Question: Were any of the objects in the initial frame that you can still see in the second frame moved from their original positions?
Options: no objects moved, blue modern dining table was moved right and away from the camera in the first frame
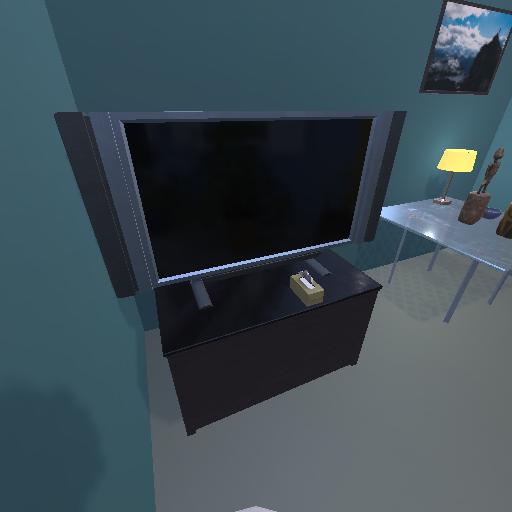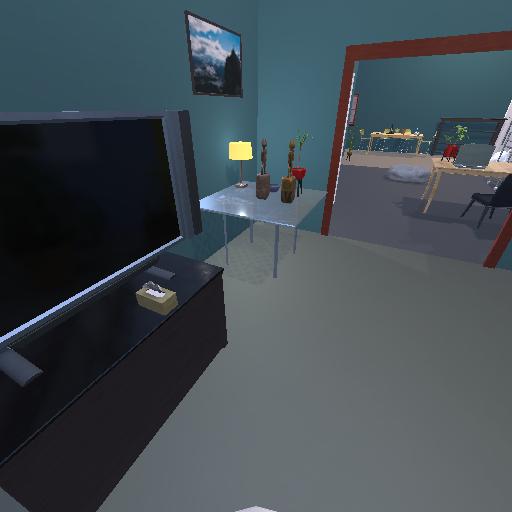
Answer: no objects moved